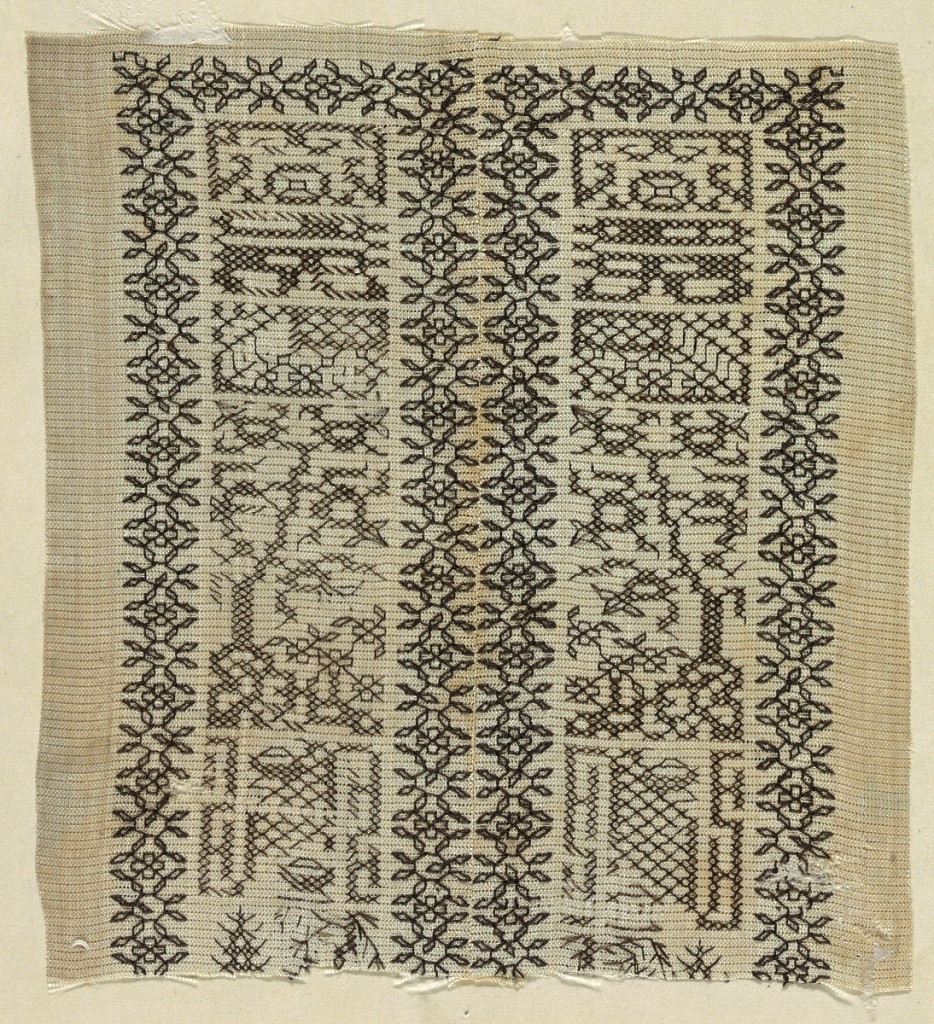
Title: Fragment
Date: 19th century
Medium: silk, cotton Technique: embroidered on gauze
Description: Fragment of gauze with black geometric embroidery surrounded by  narrow floral bands.